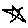
Label: star